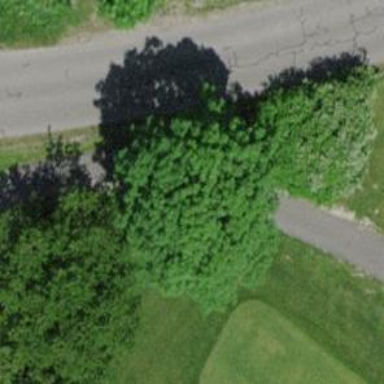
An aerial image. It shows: Designated golf cart path that is service road.